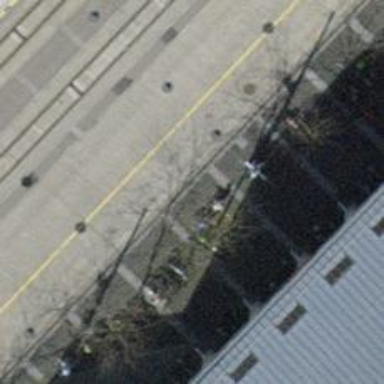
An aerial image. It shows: Black bench.